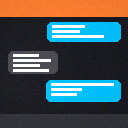
Screen state: on